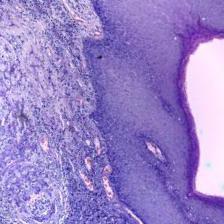
Diagnosis: Normal